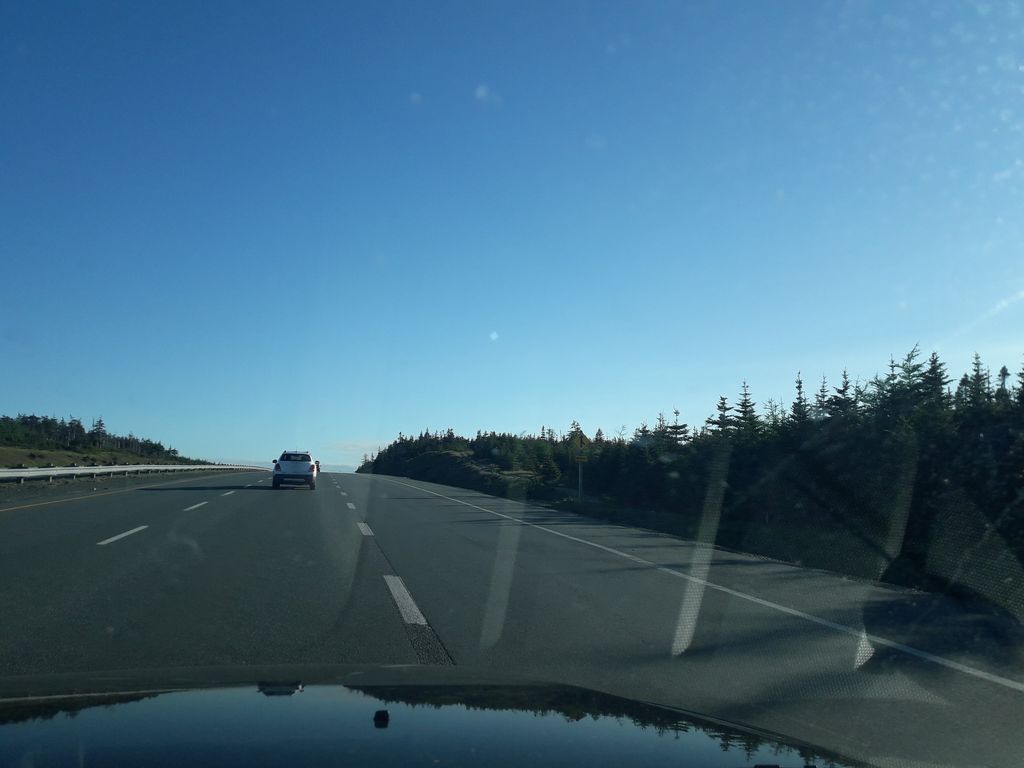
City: st_johns